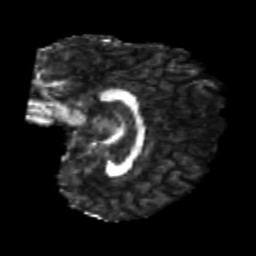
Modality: FA
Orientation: sagittal
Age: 24
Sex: male
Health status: healthy
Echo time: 0.074 s